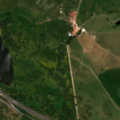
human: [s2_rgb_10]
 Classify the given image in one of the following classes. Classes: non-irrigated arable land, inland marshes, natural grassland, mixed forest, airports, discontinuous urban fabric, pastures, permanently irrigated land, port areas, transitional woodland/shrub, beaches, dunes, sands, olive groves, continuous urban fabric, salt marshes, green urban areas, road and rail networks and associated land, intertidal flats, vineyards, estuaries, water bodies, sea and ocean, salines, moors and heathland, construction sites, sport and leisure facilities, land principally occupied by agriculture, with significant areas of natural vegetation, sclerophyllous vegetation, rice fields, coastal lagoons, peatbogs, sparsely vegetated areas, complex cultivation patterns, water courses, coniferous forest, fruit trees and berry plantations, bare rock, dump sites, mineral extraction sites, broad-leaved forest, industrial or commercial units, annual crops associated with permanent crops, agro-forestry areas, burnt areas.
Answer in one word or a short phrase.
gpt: continuous urban fabric